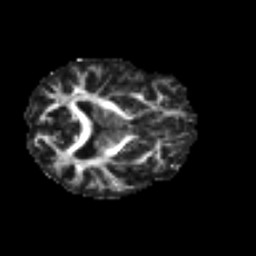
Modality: FA
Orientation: axial
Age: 34
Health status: ill
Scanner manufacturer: philips
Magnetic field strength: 3 T
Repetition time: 9 s
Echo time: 0.127 s